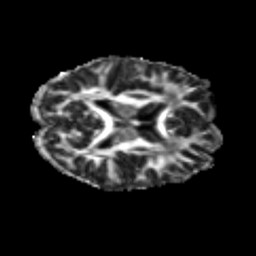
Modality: FA
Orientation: axial
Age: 19
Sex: female
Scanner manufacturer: siemens
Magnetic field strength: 3 T
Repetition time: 3.5 s
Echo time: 0.113 s